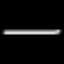
Label: line